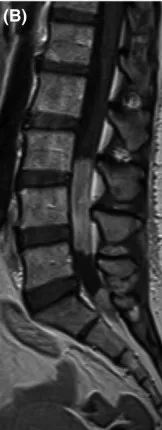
MRI spine, selected images. Post- contrast.
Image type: radiology (mri)